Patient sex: F
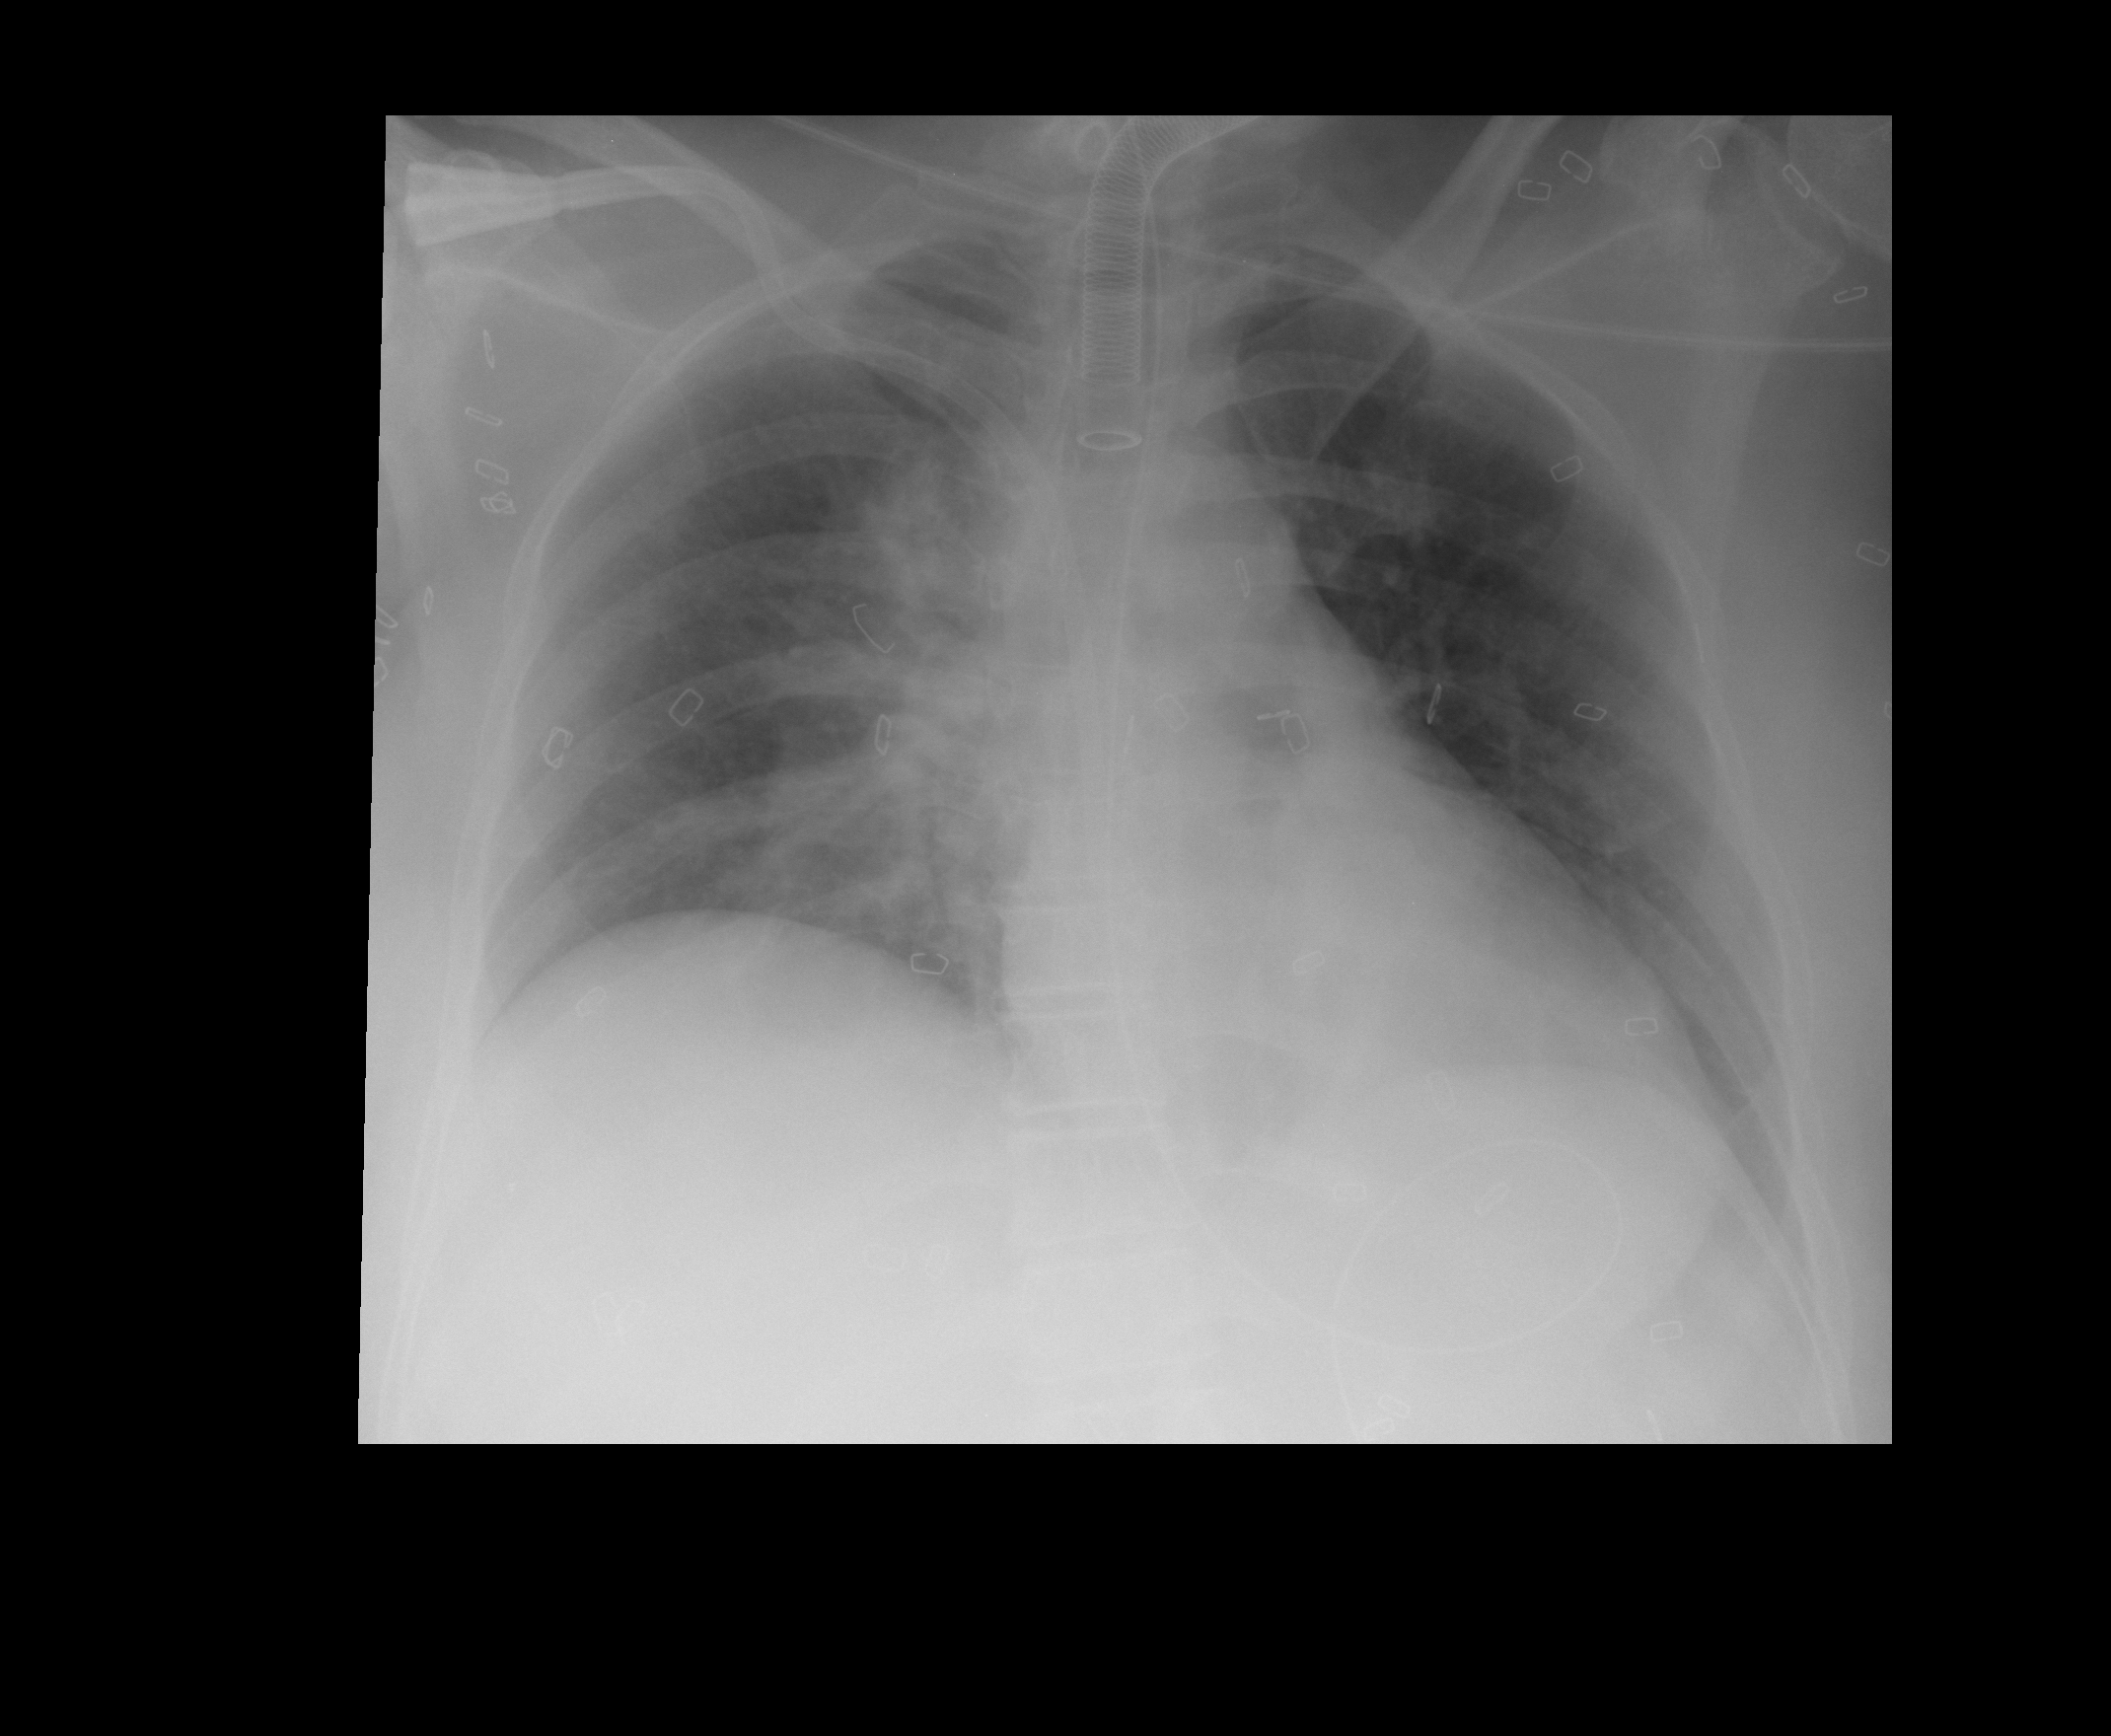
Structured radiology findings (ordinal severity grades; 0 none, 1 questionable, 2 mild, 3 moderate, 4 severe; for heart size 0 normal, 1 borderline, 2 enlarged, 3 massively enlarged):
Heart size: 0
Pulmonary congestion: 2
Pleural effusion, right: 0
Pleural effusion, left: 0
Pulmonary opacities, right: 3
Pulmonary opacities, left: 1
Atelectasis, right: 2
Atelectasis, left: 0